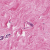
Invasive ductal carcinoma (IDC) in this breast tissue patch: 0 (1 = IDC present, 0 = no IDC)